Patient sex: F
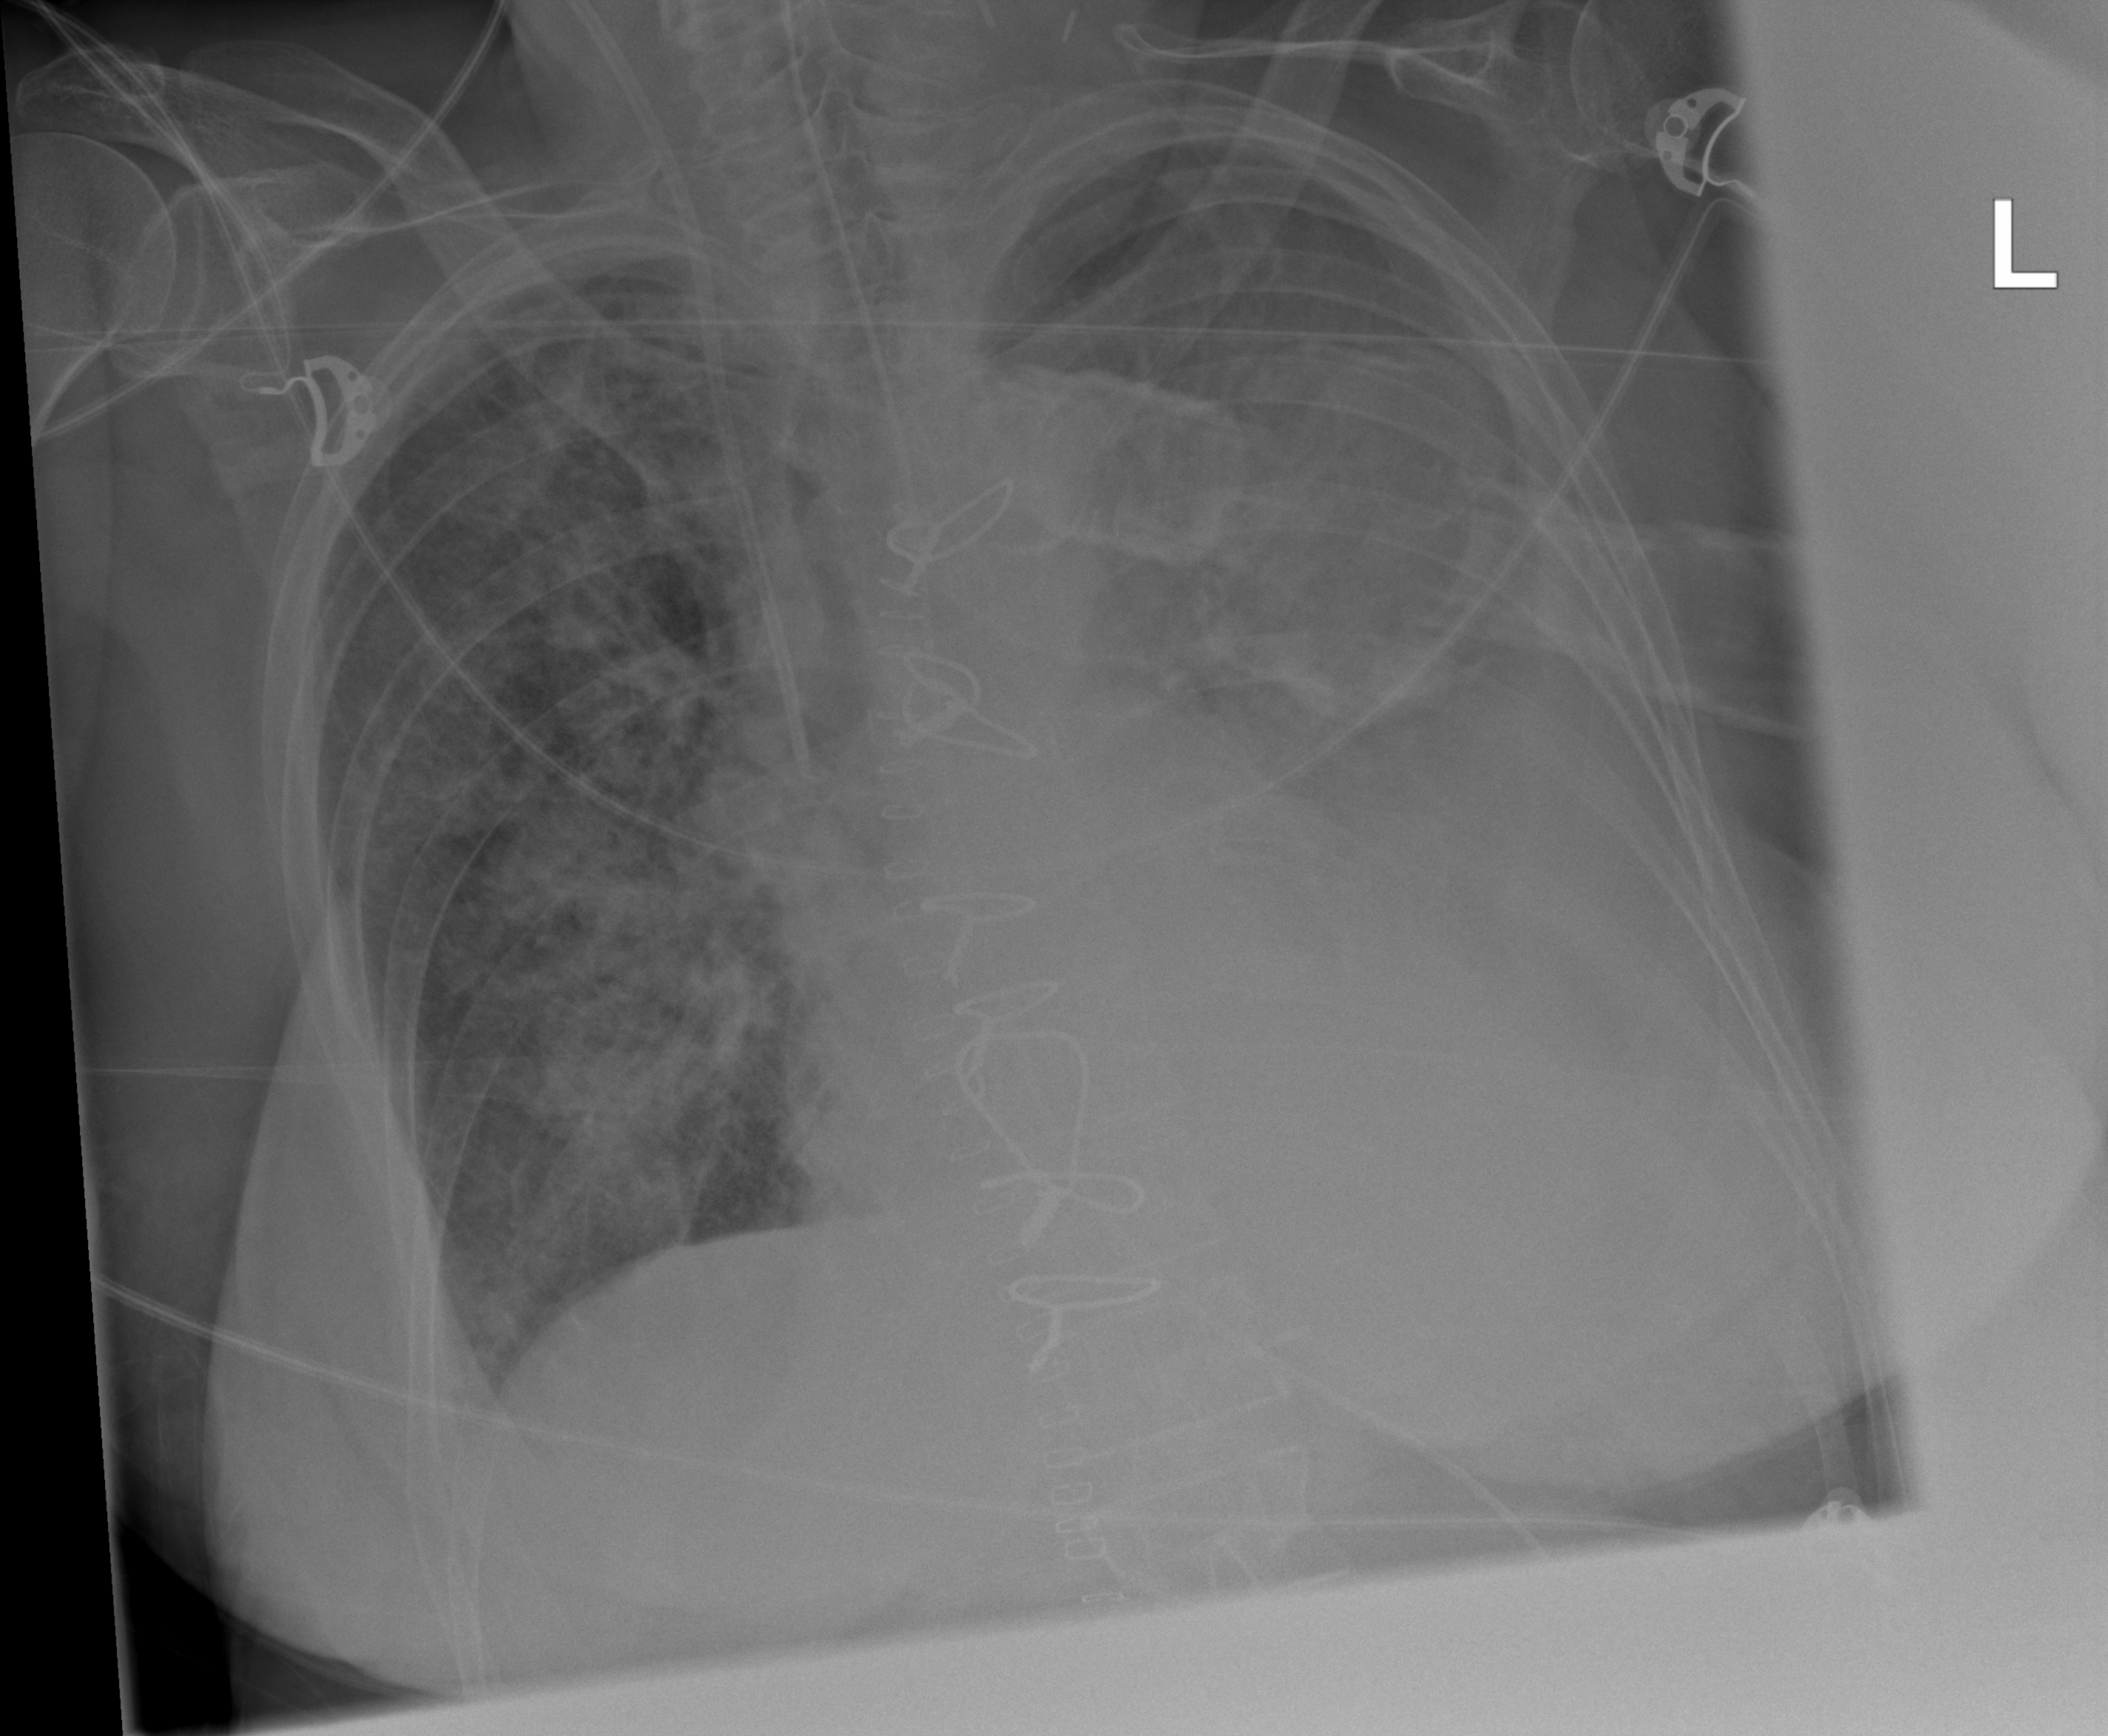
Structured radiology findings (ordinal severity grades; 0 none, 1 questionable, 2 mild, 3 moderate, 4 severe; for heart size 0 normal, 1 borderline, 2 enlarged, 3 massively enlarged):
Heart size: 1
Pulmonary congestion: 0
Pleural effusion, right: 2
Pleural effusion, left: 4
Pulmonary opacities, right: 3
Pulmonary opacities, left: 0
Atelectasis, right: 3
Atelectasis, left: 2